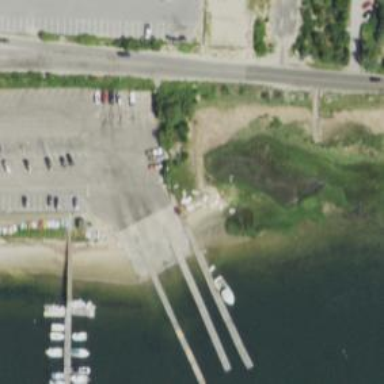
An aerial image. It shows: Slipway on service road designed for leisure land access.